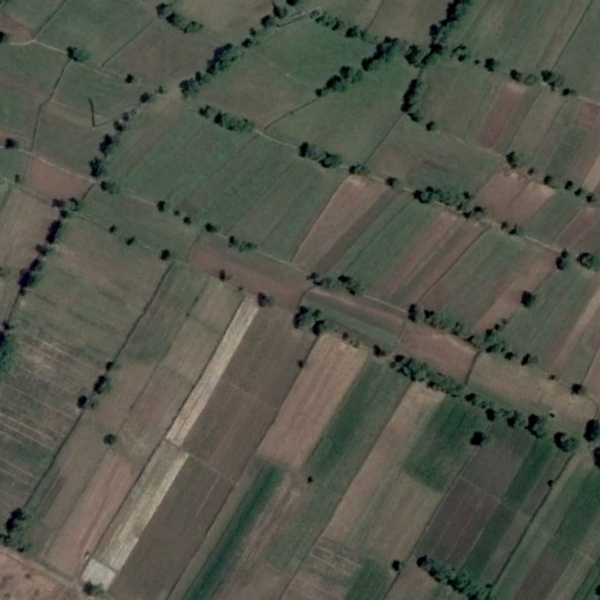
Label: Farmland